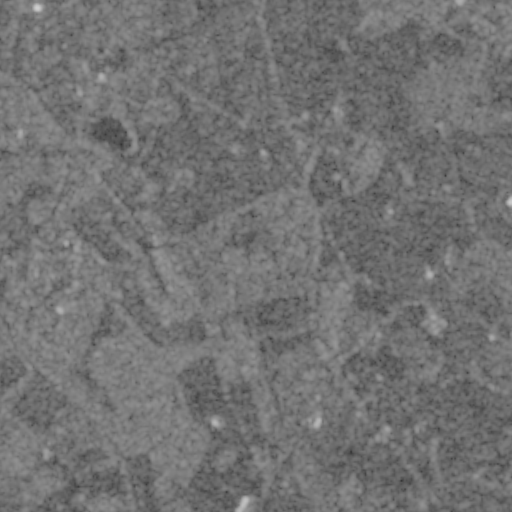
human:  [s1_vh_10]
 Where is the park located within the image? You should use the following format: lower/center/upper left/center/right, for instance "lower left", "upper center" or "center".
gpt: The park is located in the center left of the image.
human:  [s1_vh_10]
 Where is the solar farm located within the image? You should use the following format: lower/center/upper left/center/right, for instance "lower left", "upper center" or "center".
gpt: The solar farm is located in the upper right of the image.
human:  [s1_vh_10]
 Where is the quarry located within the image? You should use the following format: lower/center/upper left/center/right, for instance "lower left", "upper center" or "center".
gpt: There is no quarry in the image.

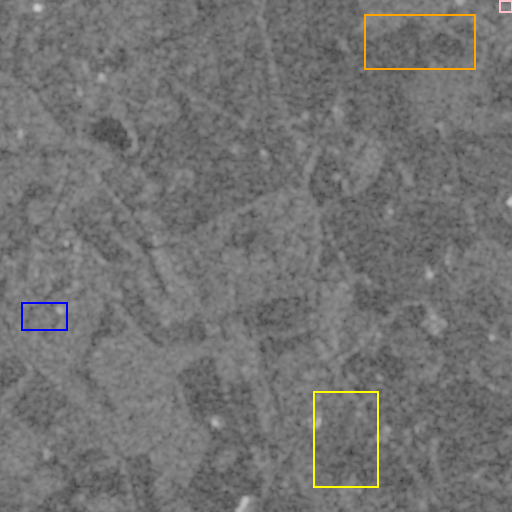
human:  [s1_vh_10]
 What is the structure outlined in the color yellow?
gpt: The structure outlined in yellow is a crop field.
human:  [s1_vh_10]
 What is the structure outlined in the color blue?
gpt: The structure outlined in blue is a park.
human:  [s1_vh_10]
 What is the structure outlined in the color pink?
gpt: The structure outlined in pink is a parking lot.
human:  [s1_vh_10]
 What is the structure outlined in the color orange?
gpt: The structure outlined in orange is a solar farm.
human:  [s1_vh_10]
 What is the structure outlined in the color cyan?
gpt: There is no cyan outline.